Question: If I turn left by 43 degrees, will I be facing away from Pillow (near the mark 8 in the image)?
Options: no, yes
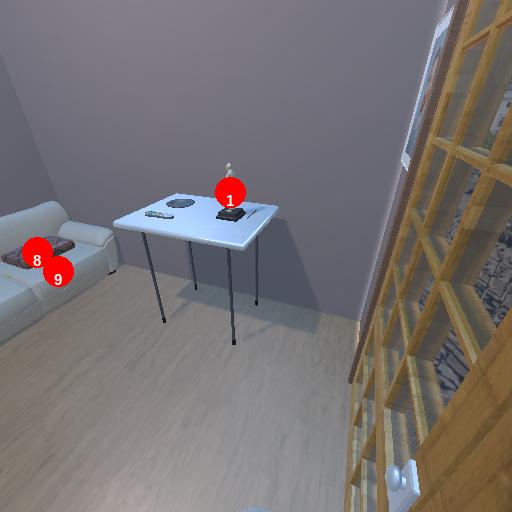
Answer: no